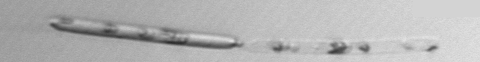
Label: Eucampia_morphytype1